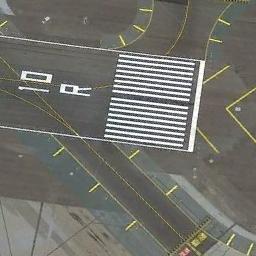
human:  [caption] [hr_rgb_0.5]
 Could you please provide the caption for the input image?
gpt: Next to the runway is a concrete floor with white '10R' and short-line signs on the runway .

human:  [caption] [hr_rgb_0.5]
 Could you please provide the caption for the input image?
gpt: The runway has a threshold marking and the designation marking is 10R .

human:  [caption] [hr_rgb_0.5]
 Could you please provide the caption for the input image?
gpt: The runway is on the bare land .

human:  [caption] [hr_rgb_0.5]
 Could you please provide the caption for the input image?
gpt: Runways are marked with Numbers and vertical lines .

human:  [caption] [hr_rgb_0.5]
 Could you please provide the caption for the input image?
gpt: The runway is marked with white lines and numbers .